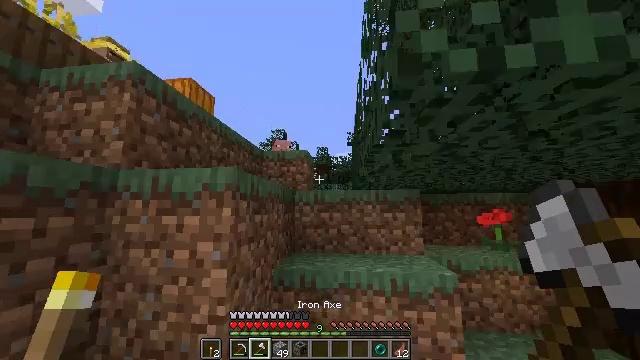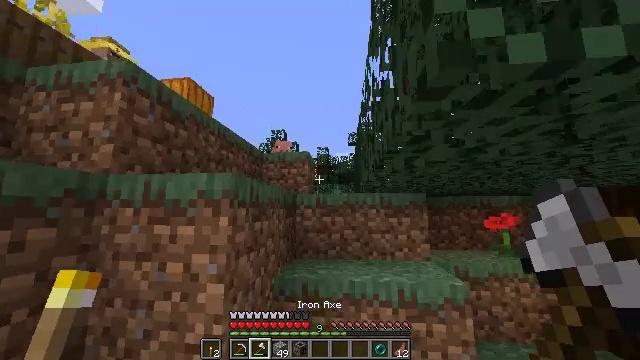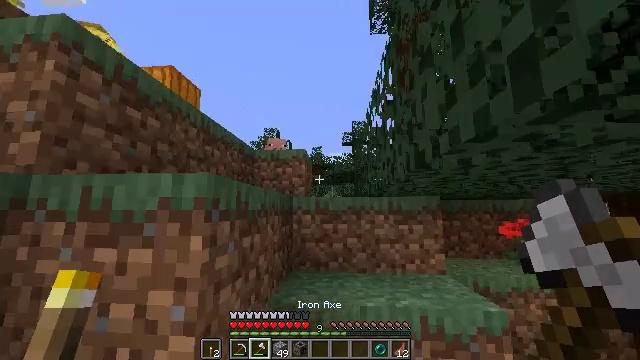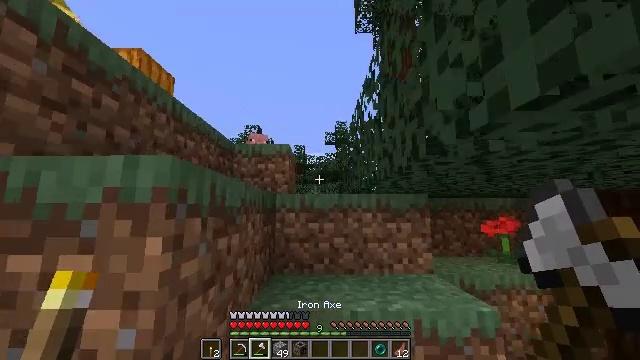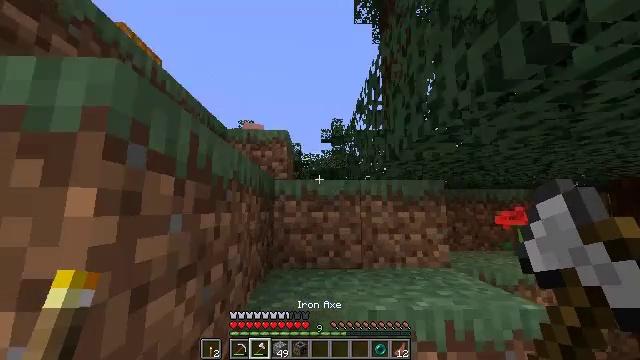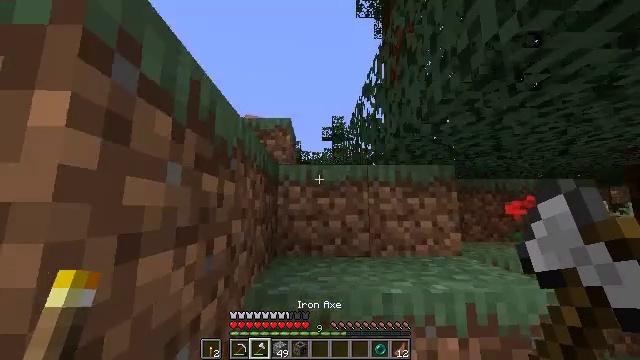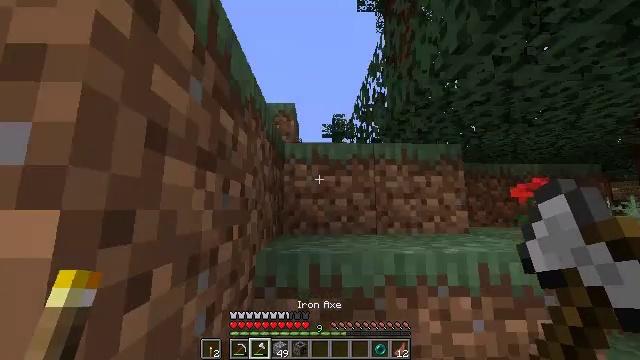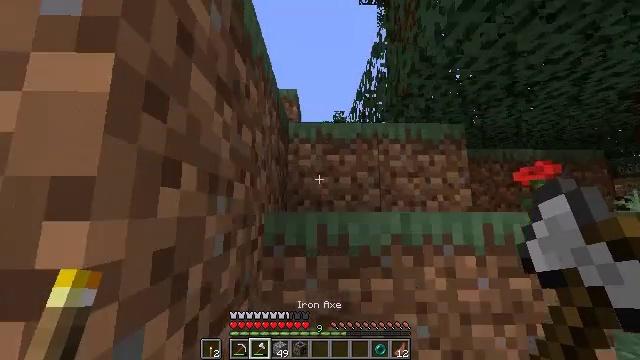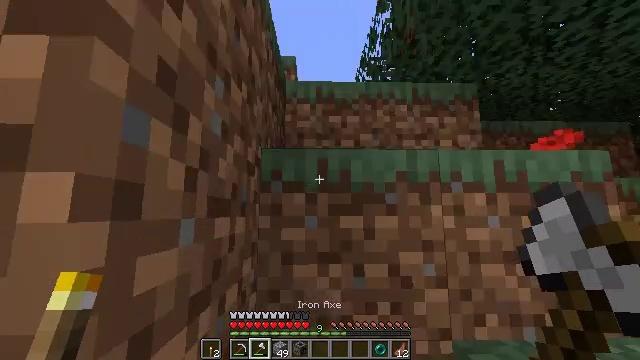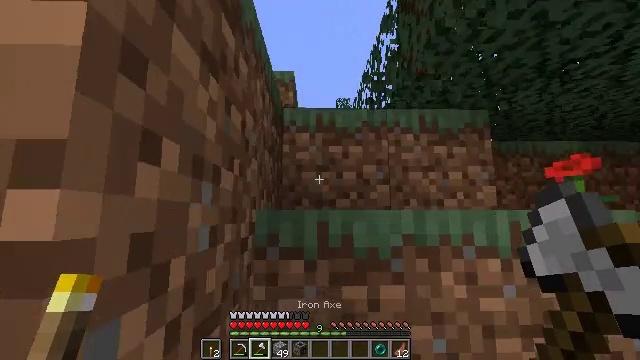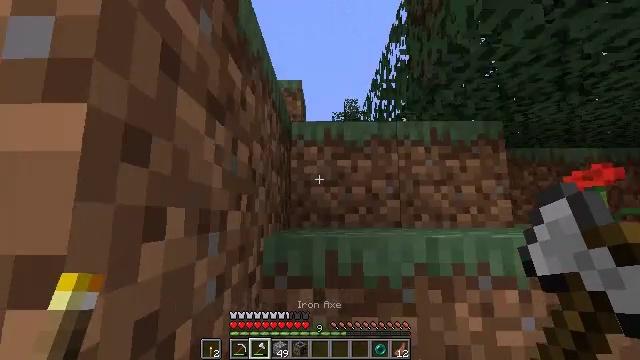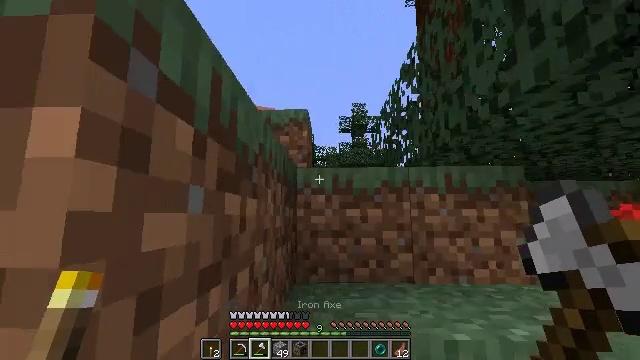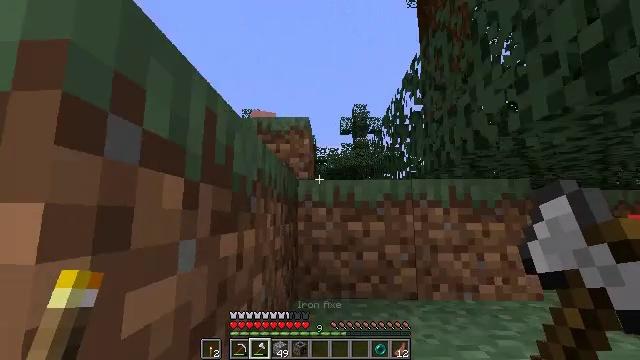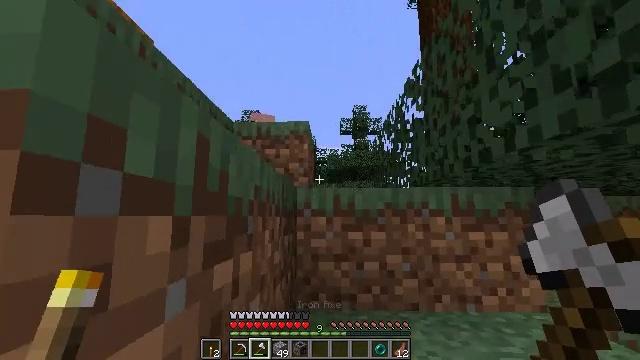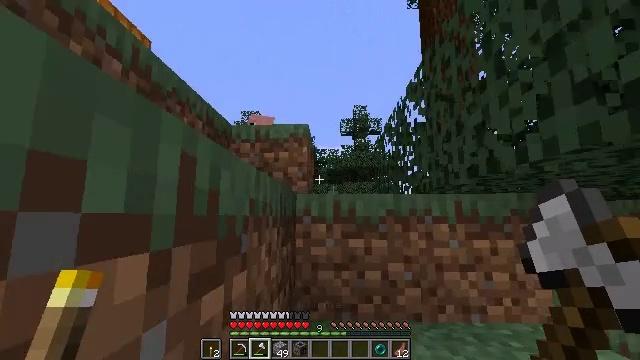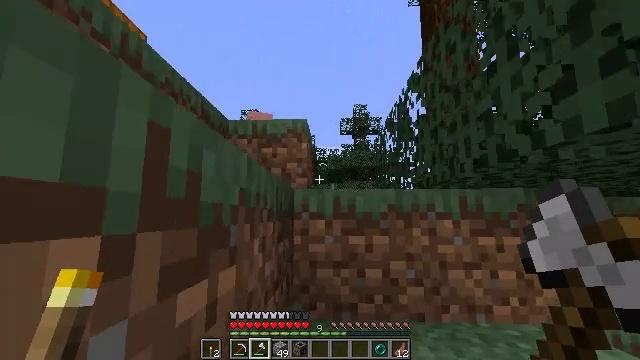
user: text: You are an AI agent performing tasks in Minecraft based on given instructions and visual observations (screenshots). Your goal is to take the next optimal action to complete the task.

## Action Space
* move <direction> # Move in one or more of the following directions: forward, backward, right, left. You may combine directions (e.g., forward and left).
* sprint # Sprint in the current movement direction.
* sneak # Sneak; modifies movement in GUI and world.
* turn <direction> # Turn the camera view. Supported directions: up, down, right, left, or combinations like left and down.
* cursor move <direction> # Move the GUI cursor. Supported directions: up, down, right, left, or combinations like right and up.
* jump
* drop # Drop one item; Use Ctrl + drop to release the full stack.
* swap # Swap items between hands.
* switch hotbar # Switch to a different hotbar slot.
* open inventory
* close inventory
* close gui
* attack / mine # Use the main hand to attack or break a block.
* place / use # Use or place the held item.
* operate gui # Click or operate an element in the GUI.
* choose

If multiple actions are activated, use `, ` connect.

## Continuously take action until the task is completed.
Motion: motion action
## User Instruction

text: Mine the blue bed to pick it up.
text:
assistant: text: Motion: move forward, sprint, jump
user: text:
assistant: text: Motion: move forward, sprint, turn right, jump
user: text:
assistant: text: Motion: move forward, sprint, turn right, jump
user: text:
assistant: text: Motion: move forward, sprint, turn right, jump
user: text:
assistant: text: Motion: move forward, sprint, jump
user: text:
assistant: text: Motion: move forward, sprint, jump
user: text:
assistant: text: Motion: move forward, sprint, jump
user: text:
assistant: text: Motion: move forward, sprint, jump
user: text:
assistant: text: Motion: move forward, sprint, jump
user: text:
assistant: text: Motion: move forward, sprint, turn left, jump
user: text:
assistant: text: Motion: move forward, sprint, turn left, jump
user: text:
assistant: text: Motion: move forward, sprint, jump
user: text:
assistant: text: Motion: move forward, sprint, jump
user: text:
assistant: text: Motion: move forward, sprint, jump
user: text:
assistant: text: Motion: move forward and move right, sprint, jump
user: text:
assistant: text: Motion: move forward and move right, sprint, jump
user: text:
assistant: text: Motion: move forward and move right, sprint, jump
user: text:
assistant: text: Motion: move forward and move right, sprint, jump
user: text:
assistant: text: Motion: move forward and move right, sprint, jump
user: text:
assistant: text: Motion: move forward and move right, sprint
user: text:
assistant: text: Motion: move forward and move right, sprint
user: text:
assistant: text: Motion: move forward and move right, sprint, turn left
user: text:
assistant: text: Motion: move forward and move right, sprint, turn left, jump
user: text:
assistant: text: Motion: move forward, sprint, turn left and down, jump
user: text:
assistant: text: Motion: move forward, sprint, turn left and down, jump
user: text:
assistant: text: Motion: move forward, sprint, turn left and down, jump
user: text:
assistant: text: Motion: move forward, sprint, jump
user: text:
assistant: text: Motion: move forward, sprint, jump
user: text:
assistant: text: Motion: move forward, sprint, turn down, jump
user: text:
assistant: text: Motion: move forward, sprint, turn right and down, jump